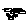
Label: square